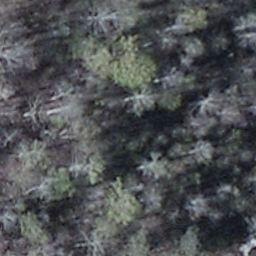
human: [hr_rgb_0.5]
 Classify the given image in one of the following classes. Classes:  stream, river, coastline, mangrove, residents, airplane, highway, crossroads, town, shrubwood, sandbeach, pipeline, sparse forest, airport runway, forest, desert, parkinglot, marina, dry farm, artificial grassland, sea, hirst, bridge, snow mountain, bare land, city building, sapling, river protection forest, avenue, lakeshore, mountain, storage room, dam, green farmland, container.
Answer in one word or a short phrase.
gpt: shrubwood